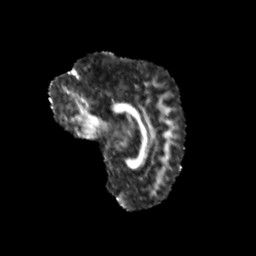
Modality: FA
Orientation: sagittal
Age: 9
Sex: female
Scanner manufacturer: siemens
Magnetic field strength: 3 T
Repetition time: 3.8 s
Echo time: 0.07 s